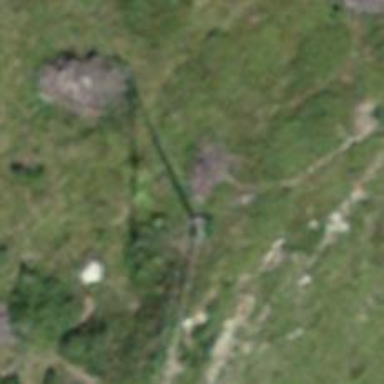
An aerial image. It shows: Power pole.